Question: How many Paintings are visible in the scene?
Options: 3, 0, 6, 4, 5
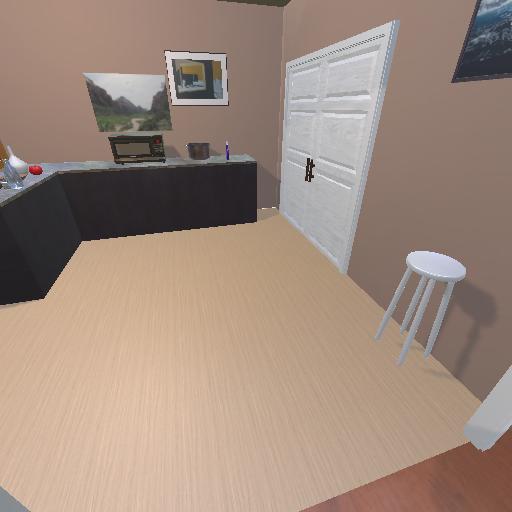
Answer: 3